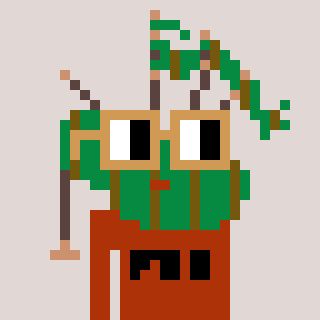
a pixel art character with square brown glasses, a bagpipe-shaped head and a hotbrown-colored body on a warm background